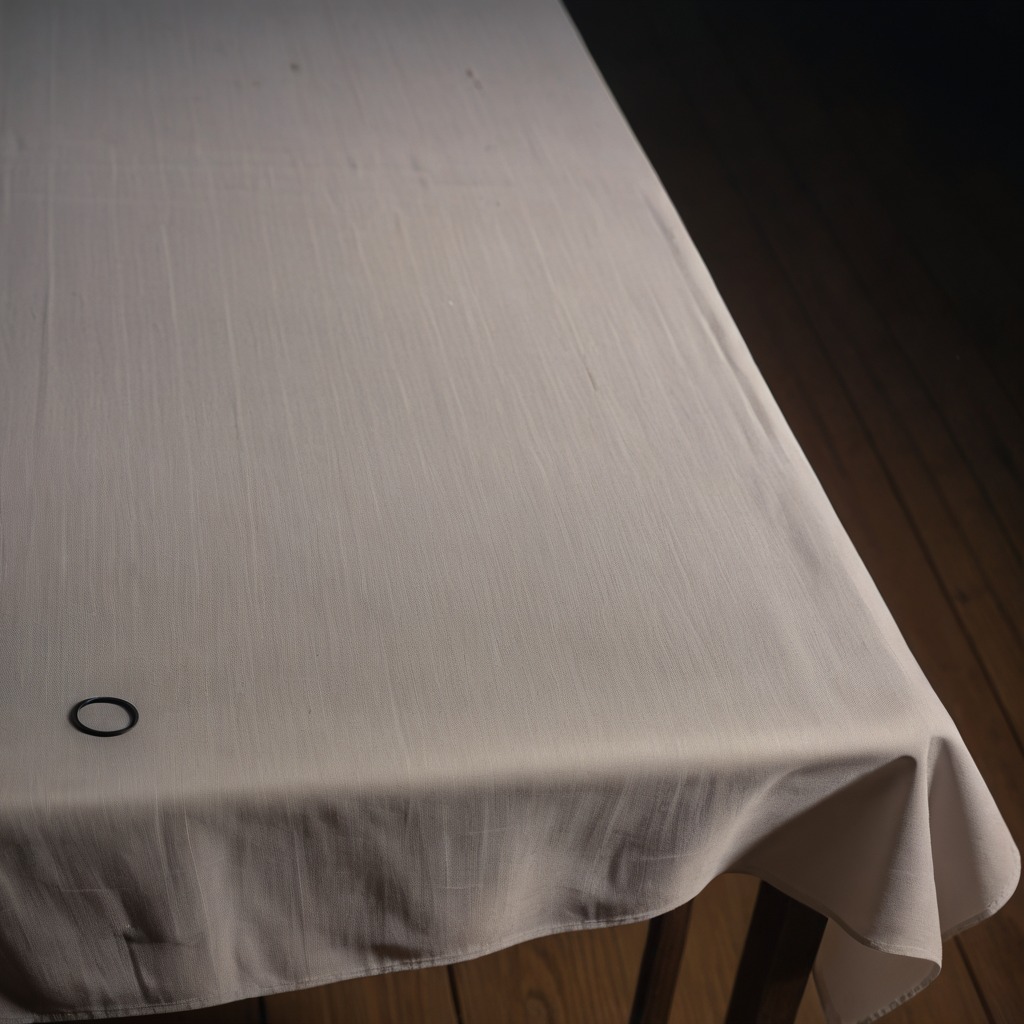
A rubber O-ring lying on a wooden table inside a workshop at night soft shadows worn but beneath the cloth.